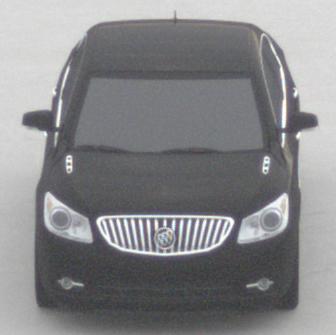
Make: Buick
Model: LaCrosse
Detailed model: Gen. 2
Model produced from: 2009
Model produced until: 2016
Doors: 4
Color: black
Road condition: dry road
Daytime: morning or afternoon
Contrast: low contrast